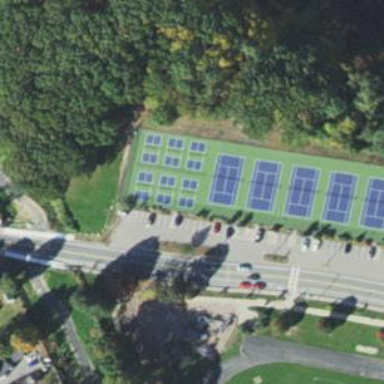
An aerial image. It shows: Tennis court in leisure pitch.